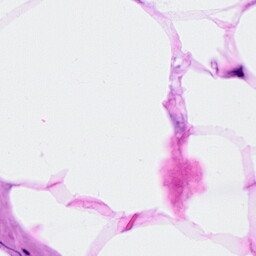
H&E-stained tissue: Breast